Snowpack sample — Loveland Pass, Silver Plume, Colorado, USA (2/11/26, 12:00 PM MST)
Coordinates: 39.663, -105.886
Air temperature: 35 °F
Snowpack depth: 82 cm
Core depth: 40 cm
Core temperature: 23 °F
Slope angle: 13°, slope face: 12°
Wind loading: high
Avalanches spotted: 1
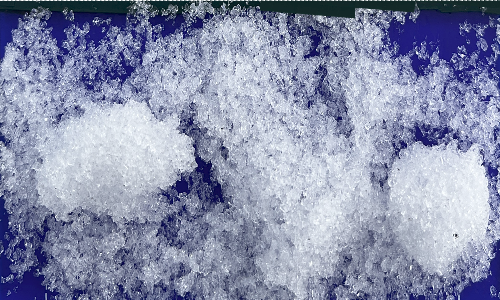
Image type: core
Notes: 1 small avalanche spotted on the north side of the bowl, lots of wind loading